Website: ulta-beauty
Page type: address-validator
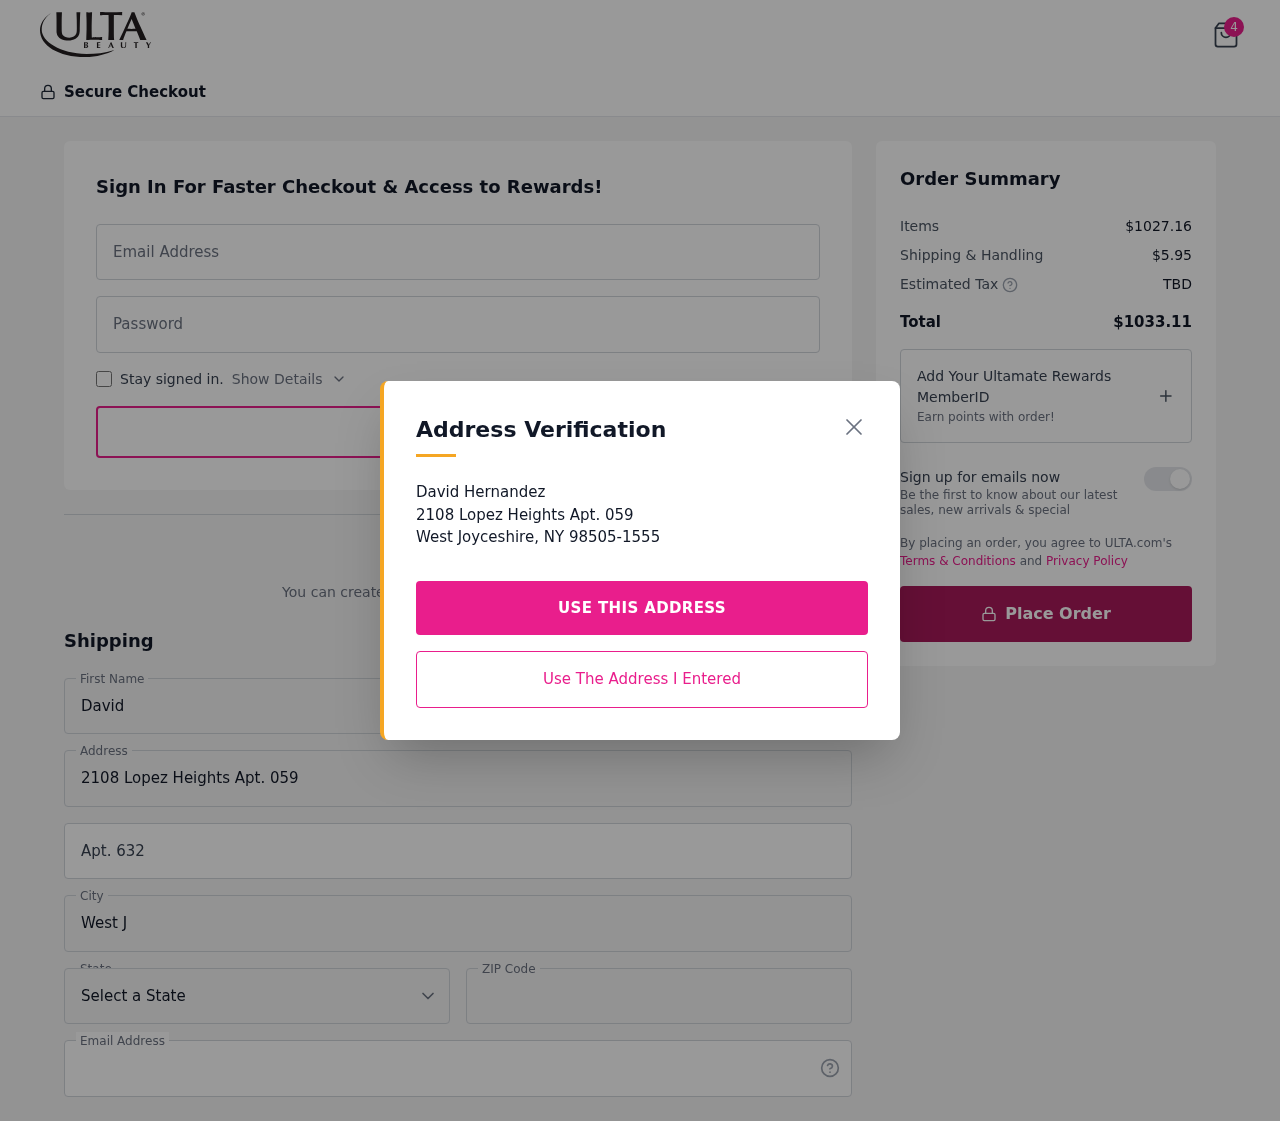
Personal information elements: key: PII_CITY
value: West Joyceshire
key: PII_EMAIL
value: david_hernandez@gmail.com
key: PII_FIRSTNAME
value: David
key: PII_LASTNAME
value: Hernandez
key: PII_POSTCODE
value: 98505
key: PII_STATE_ABBR
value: NY
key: PII_STREET
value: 2108 Lopez Heights Apt. 059
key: PII_STREET2
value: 2108 Lopez Heights Apt. 059
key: PII_STREET2
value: Apt. 632
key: PII_FULLNAME2
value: David Hernandez
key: PII_CITY2
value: West Joyceshire
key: PII_STATE_ABBR2
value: NY
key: PII_POSTCODE_FULL
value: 98505
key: PII_POSTCODE_EXT
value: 1555
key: PII_POSTCODE_NUMERIC
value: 98505
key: PII_POSTCODE_EXT_NUMERIC
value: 1555
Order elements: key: ORDER_NUM_ITEMS
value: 4
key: ORDER_SUBTOTAL
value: $1027.16
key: ORDER_SHIPPING_COST
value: $5.95
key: ORDER_TOTAL
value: $1033.11